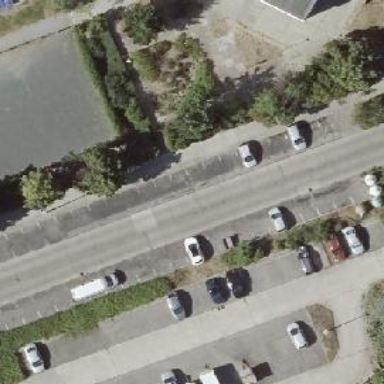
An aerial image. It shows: Street-side parking area with concrete surface in residential area.